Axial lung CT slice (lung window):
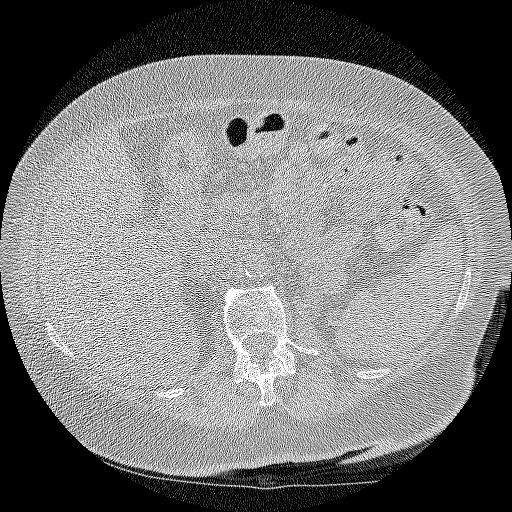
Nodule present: no